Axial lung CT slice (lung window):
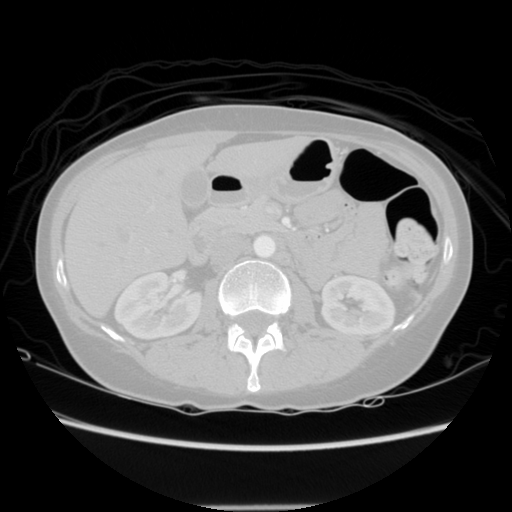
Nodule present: no